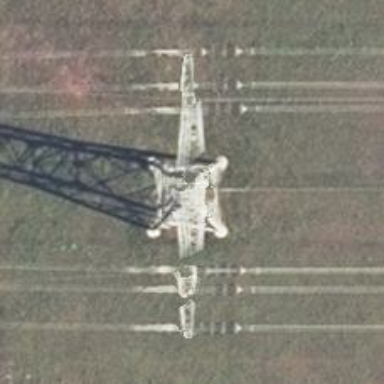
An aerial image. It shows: Power line with three cables.